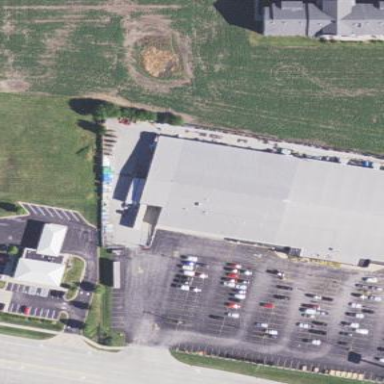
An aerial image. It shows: Retail building housing country store.